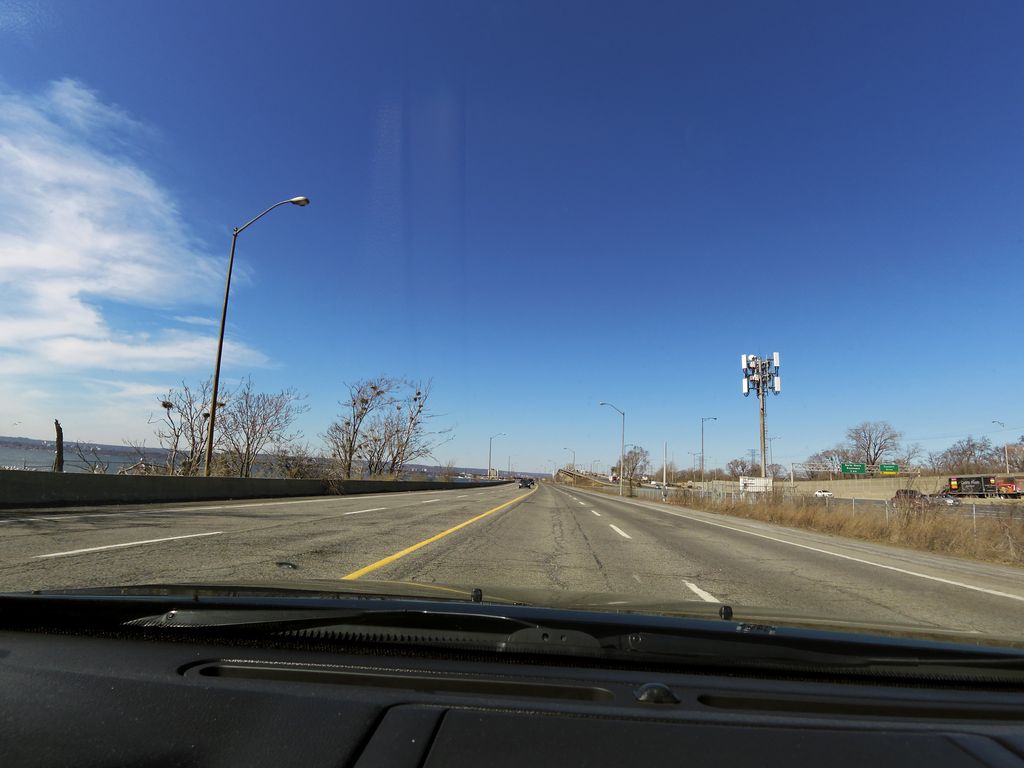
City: hamilton